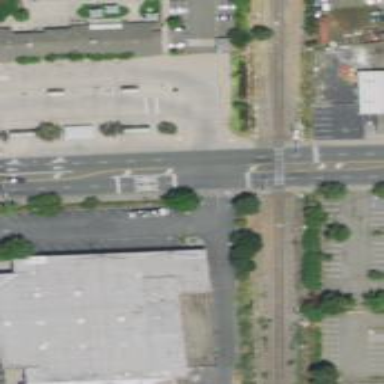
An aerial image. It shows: Busway road.